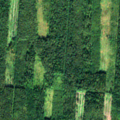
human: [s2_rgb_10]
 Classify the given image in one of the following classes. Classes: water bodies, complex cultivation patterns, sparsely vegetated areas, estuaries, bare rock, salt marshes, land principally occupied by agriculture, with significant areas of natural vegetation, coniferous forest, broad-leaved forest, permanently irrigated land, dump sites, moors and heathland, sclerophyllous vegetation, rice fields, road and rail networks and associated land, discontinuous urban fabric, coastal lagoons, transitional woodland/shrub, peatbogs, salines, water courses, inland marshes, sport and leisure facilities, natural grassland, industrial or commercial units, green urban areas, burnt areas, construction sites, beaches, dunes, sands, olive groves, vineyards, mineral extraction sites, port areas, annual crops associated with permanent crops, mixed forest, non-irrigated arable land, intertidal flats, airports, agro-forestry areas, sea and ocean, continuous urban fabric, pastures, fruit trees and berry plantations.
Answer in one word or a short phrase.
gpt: broad-leaved forest, mixed forest